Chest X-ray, PA view. Patient: 59 years old, sex F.
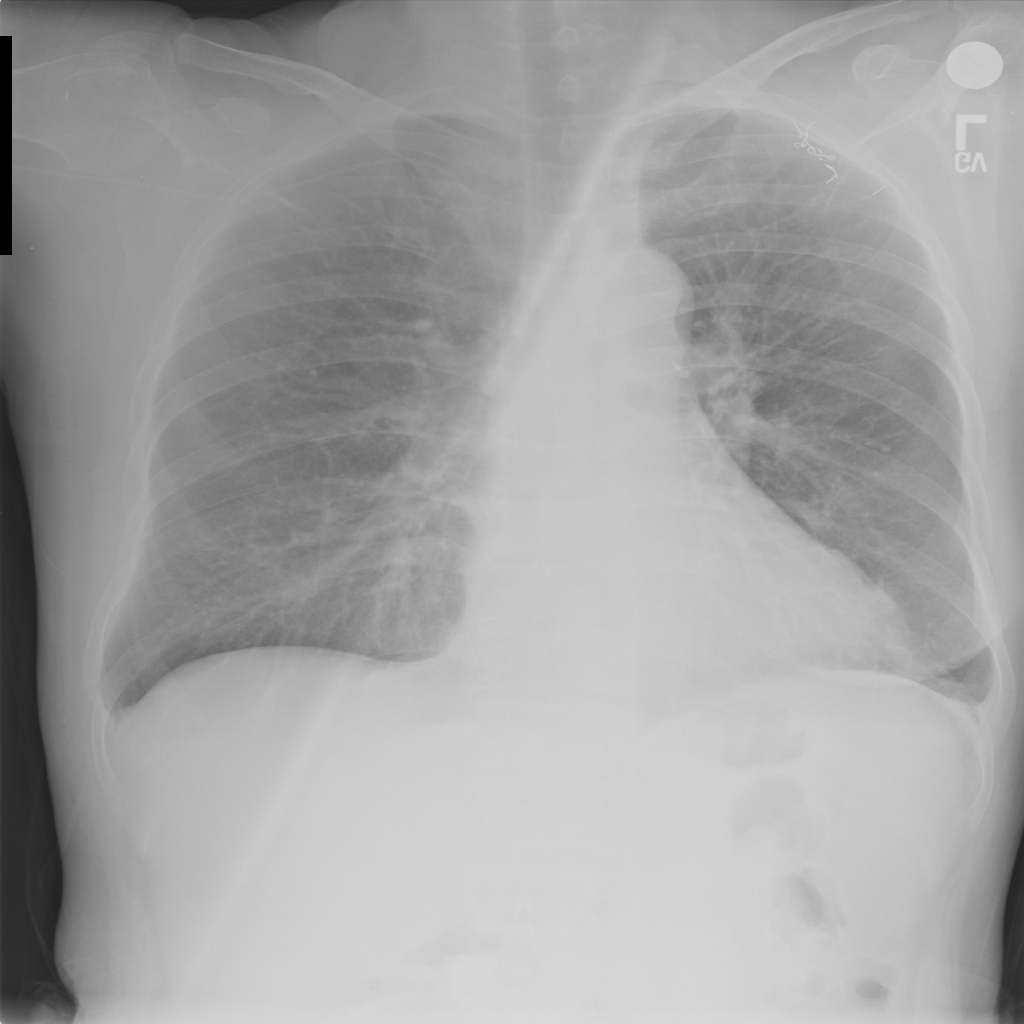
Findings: Effusion